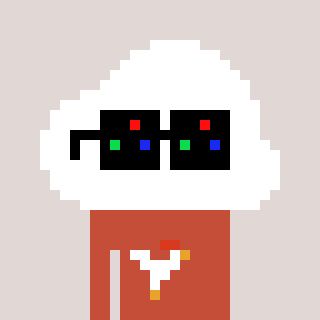
a pixel art character with square black sunglasses, a cloud-shaped head and a rust-colored body on a warm background